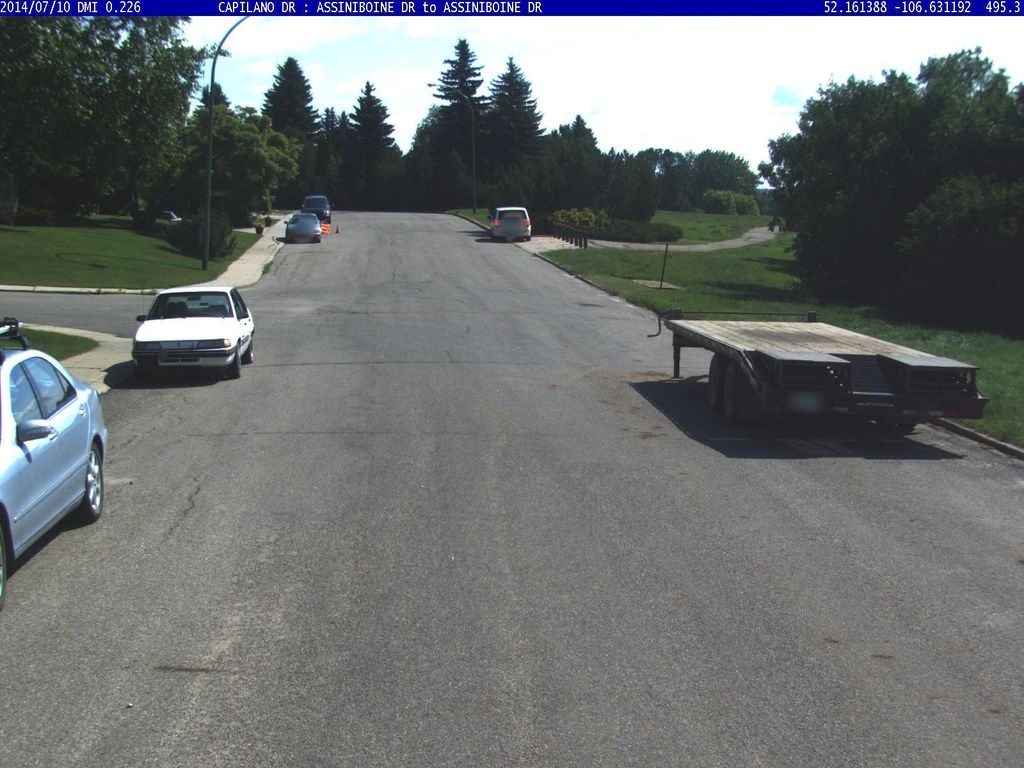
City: saskatoon